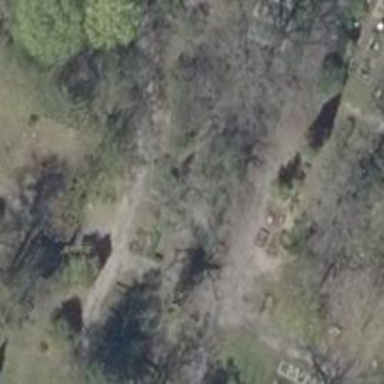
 featuring historic tomb with tombstone."